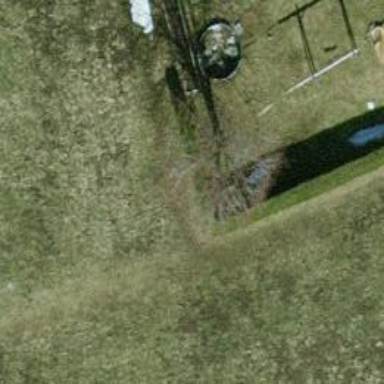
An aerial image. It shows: Single tag "natural: tree."